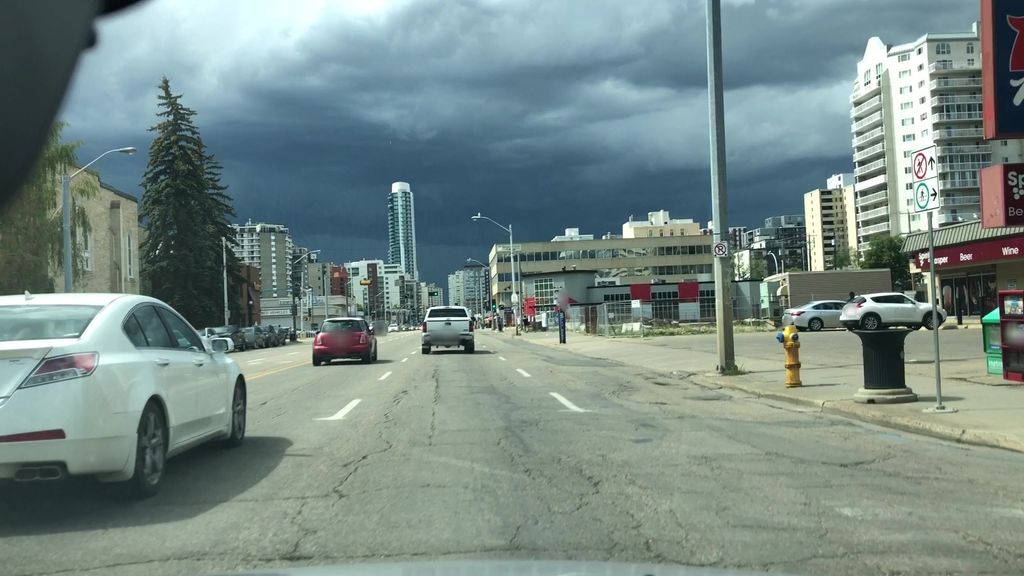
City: edmonton